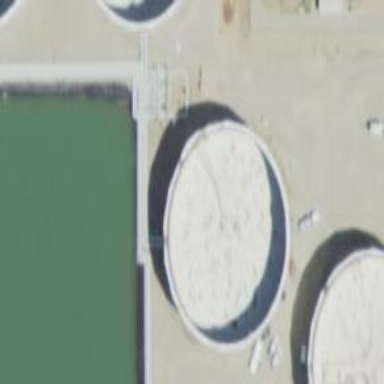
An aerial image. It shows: Storage tank which is man-made.